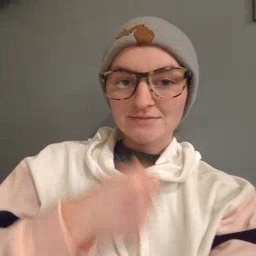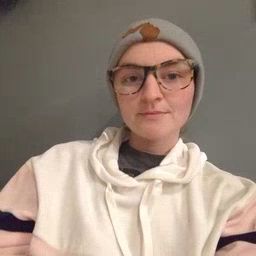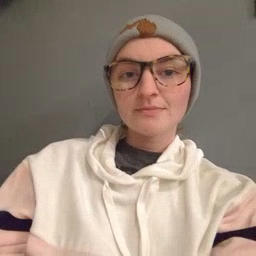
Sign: pretty